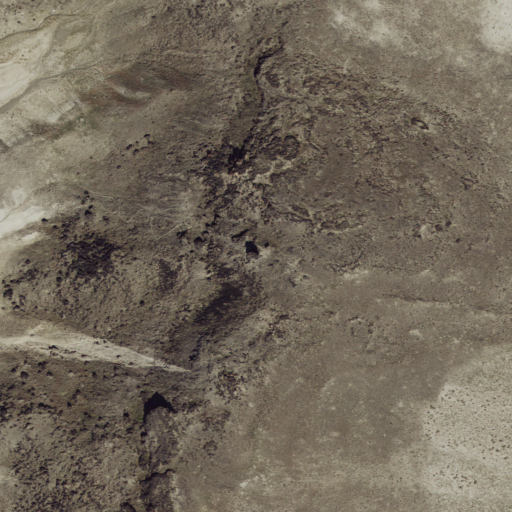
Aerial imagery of mountain in Utah named Great Stone Face containing shrub and grassland